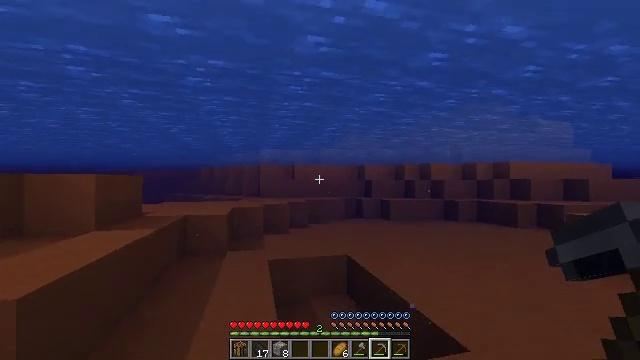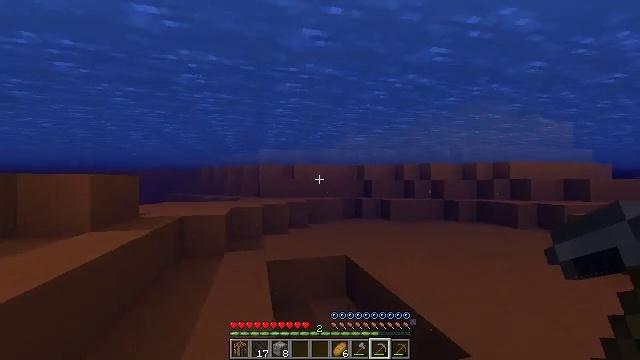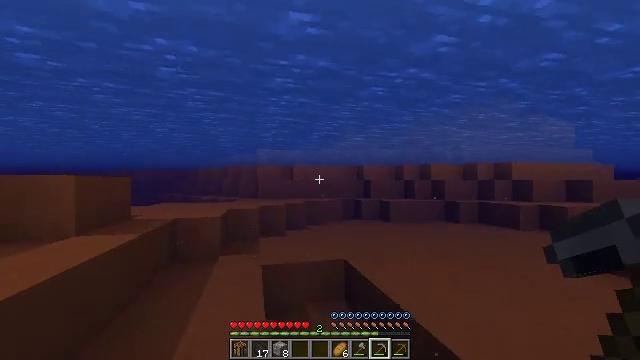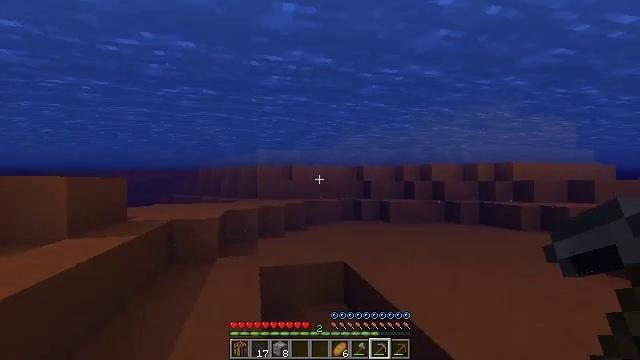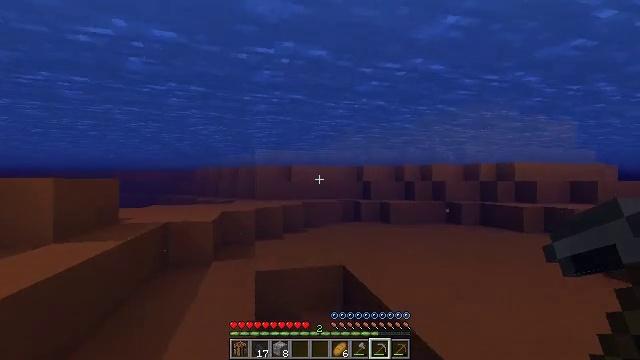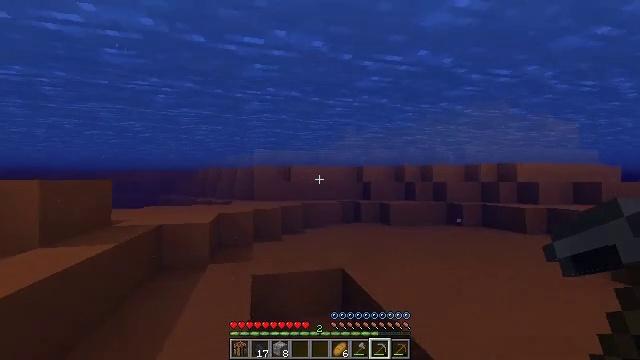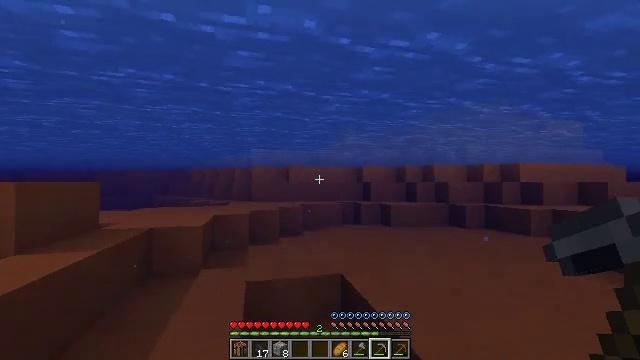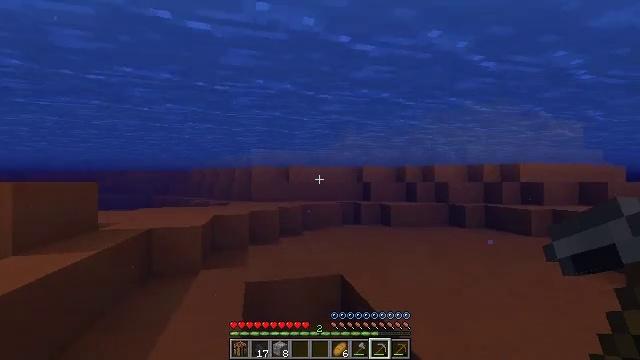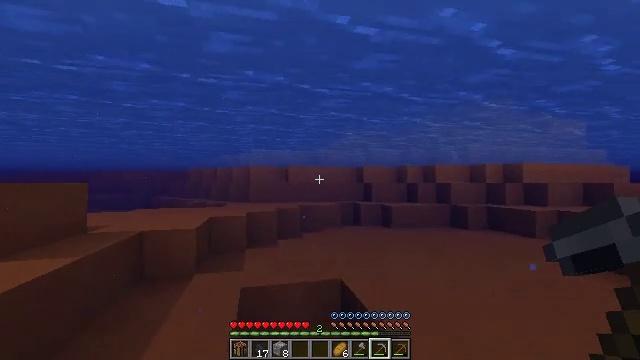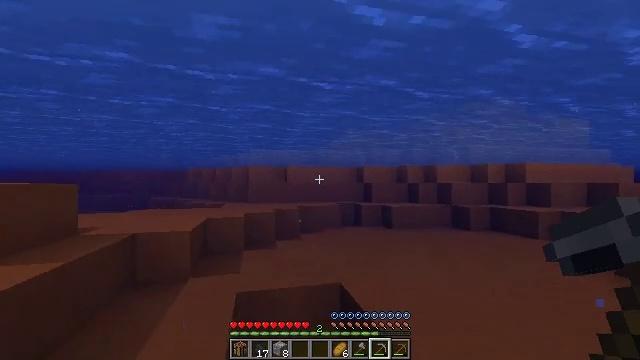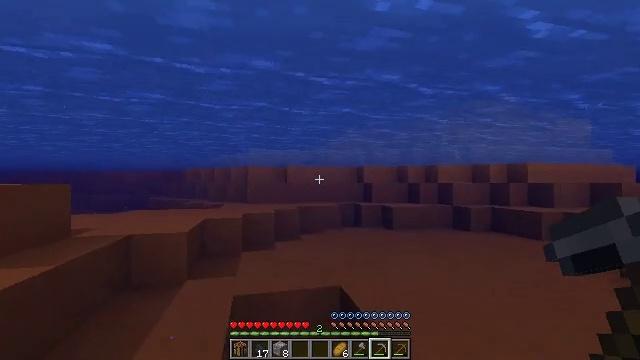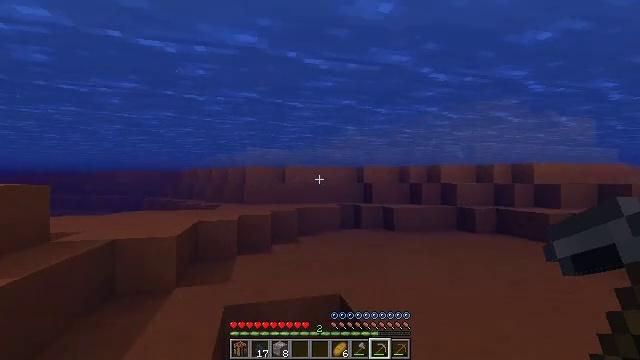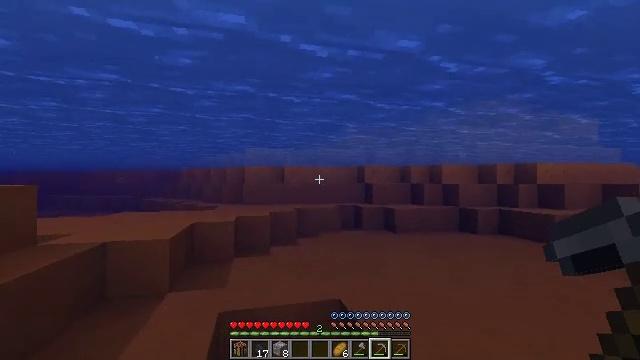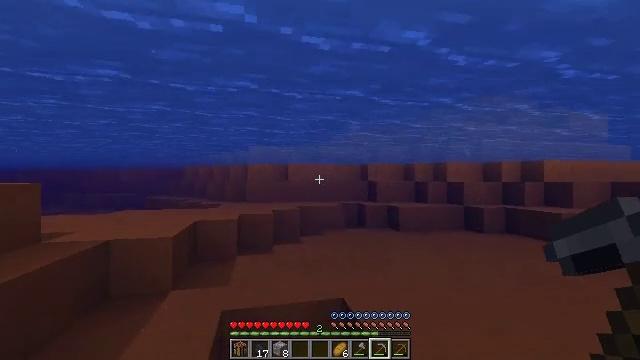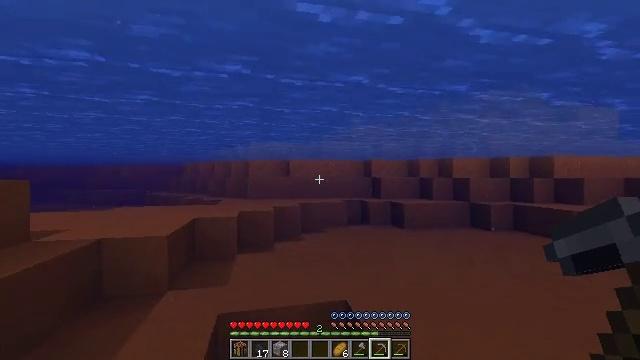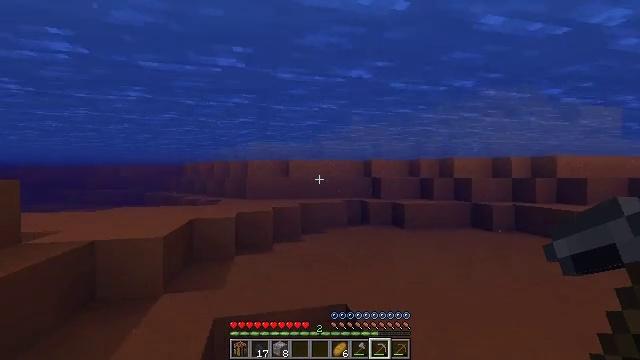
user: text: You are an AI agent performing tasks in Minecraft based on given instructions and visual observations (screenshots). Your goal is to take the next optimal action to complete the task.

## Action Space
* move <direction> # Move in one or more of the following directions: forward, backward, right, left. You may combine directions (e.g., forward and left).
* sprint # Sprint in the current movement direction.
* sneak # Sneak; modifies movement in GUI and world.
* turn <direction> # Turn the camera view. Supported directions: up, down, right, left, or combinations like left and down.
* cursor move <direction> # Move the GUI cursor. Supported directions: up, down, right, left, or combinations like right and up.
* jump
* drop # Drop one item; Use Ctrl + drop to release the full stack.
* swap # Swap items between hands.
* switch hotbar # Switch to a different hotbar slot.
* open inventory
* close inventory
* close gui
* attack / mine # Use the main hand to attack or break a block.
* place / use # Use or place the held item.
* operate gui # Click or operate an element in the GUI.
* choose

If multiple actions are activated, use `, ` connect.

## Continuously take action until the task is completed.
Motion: motion action
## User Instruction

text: Gather yellow terracotta for building.
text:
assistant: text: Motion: move forward, sprint
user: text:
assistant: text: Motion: move forward, sprint
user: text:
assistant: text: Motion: move forward, sprint
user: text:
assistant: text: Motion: move forward, sprint
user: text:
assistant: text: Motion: move forward, sprint
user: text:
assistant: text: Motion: move forward, sprint
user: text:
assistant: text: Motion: move forward, sprint
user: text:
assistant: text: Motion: move forward, sprint
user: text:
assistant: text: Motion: move forward, sprint
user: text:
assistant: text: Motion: move forward, sprint
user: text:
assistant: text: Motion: move forward, sprint
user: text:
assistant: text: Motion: move forward, sprint
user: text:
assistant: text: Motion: move forward, sprint
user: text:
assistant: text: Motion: move forward, sprint
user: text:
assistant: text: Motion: move forward, sprint
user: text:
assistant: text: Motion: move forward, sprint, turn left
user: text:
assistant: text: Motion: move forward, sprint
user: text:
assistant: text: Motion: move forward, sprint
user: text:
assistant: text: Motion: move forward, sprint
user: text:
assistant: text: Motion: move forward, sprint
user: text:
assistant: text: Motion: move forward, sprint
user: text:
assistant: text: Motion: move forward, sprint
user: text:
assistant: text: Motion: move forward, sprint
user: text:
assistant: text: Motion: move forward, sprint
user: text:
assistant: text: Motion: move forward, sprint
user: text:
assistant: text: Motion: move forward, sprint
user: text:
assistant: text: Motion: move forward and move right, sprint, turn left and down
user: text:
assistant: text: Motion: move forward and move right, sprint, turn left
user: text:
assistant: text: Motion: move forward and move right, sprint, turn left
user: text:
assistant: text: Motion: move forward and move right, sprint, turn left